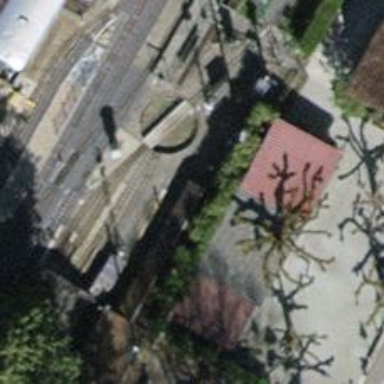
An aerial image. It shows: Miniature railway.